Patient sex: F
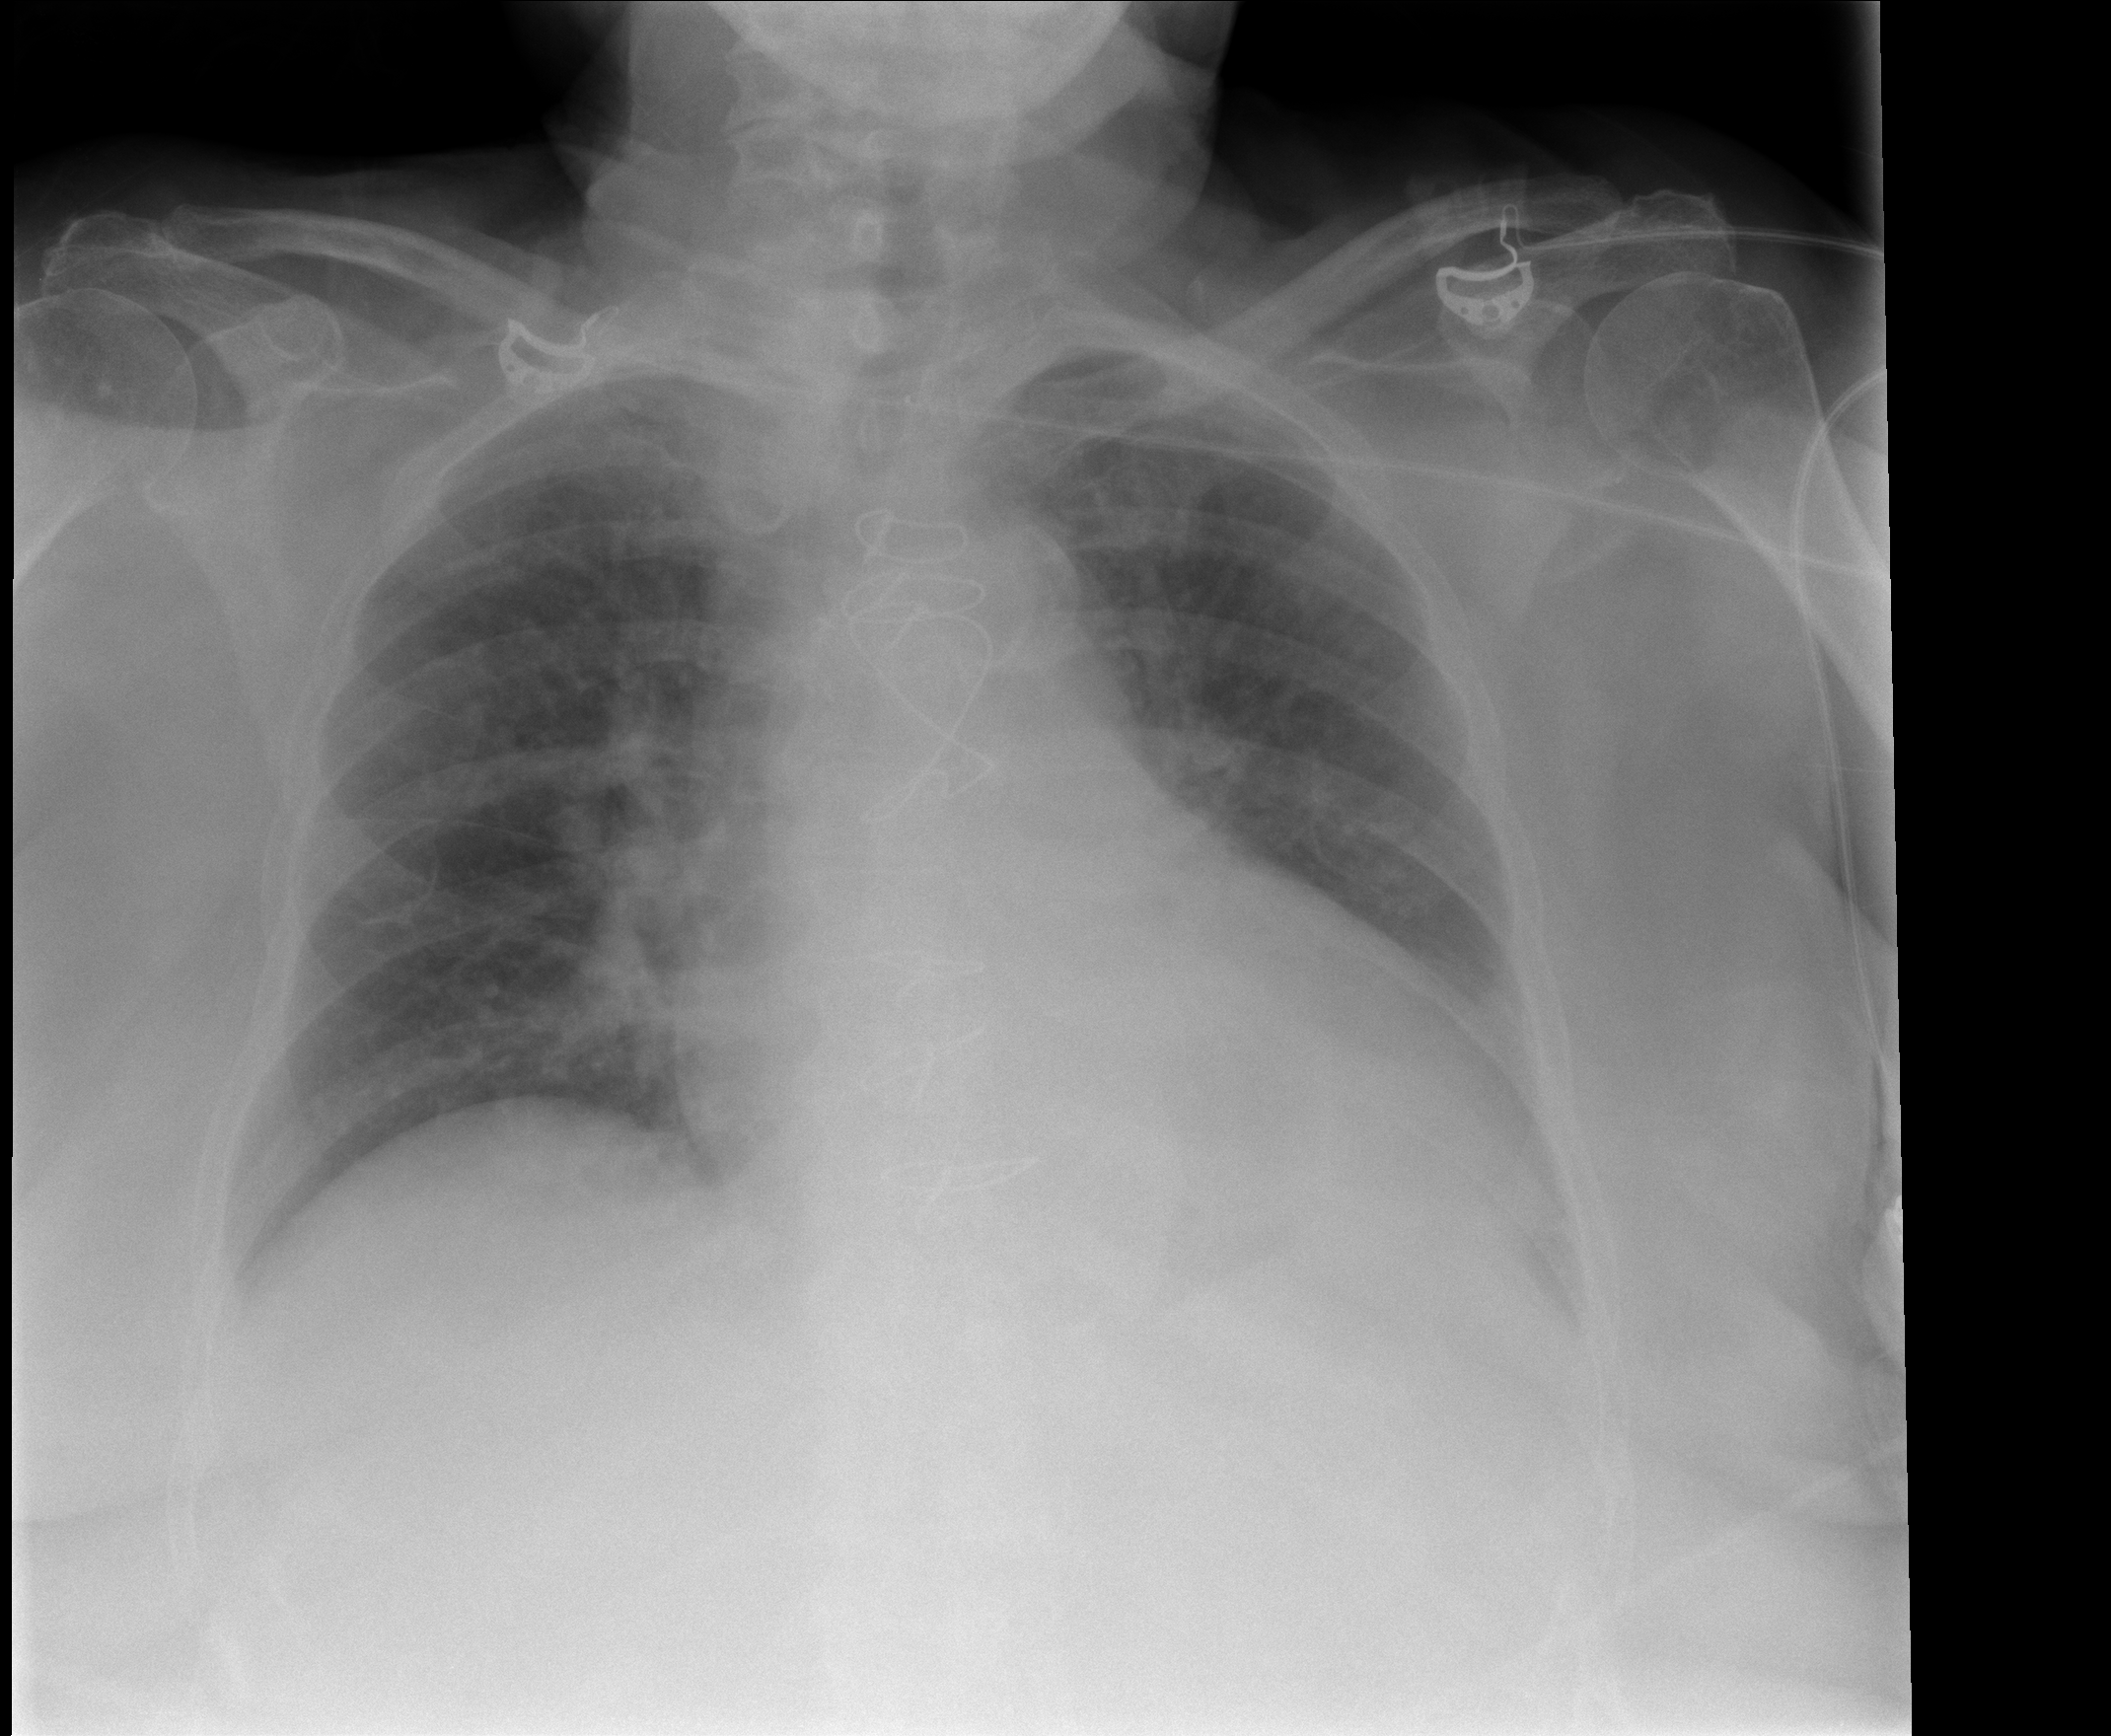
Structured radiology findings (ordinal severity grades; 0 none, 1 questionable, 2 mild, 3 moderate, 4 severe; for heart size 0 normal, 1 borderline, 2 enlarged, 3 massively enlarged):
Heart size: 2
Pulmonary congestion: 2
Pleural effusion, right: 0
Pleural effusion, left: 2
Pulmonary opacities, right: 0
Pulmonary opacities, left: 2
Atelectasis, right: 1
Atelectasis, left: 1